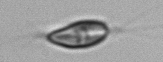
Label: Chrysochromulina